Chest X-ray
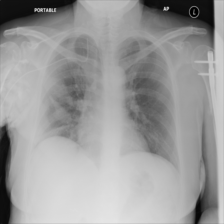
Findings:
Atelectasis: negative
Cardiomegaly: negative
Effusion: negative
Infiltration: negative
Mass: negative
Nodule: negative
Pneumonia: negative
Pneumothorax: negative
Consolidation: negative
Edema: negative
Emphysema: negative
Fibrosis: negative
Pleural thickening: negative
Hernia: negative